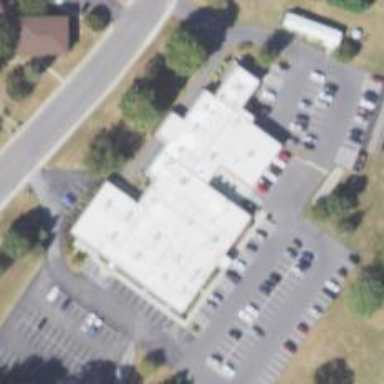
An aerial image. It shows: Healthcare clinic is depicted in the image.